Question: we have report with repeating headers but this time we want the top level group which contains data to repeat on top of each page.
I have set the row group properties: KeepWithGroup = After and RepeatOnNewPage = True
The tablix properties Repeat Header Rows On Each Page and Repeat Header Columns On Each Page are both checked as well.
The table header does repeat but that top level group does not.
In the image below we are trying to get the Office [Oname] row to repeat at the top of each new page.
Report Layout

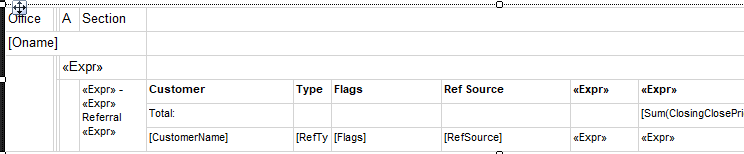
Answer: The only way I have been able to consistently make this work is to add a page number column using a modulo of the 'row_number' to the source dataset, and then grouping on that. This obviously requires that you make sure the number of data rows returned within each page number group will fit on a page, which isn't always possible.